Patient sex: F
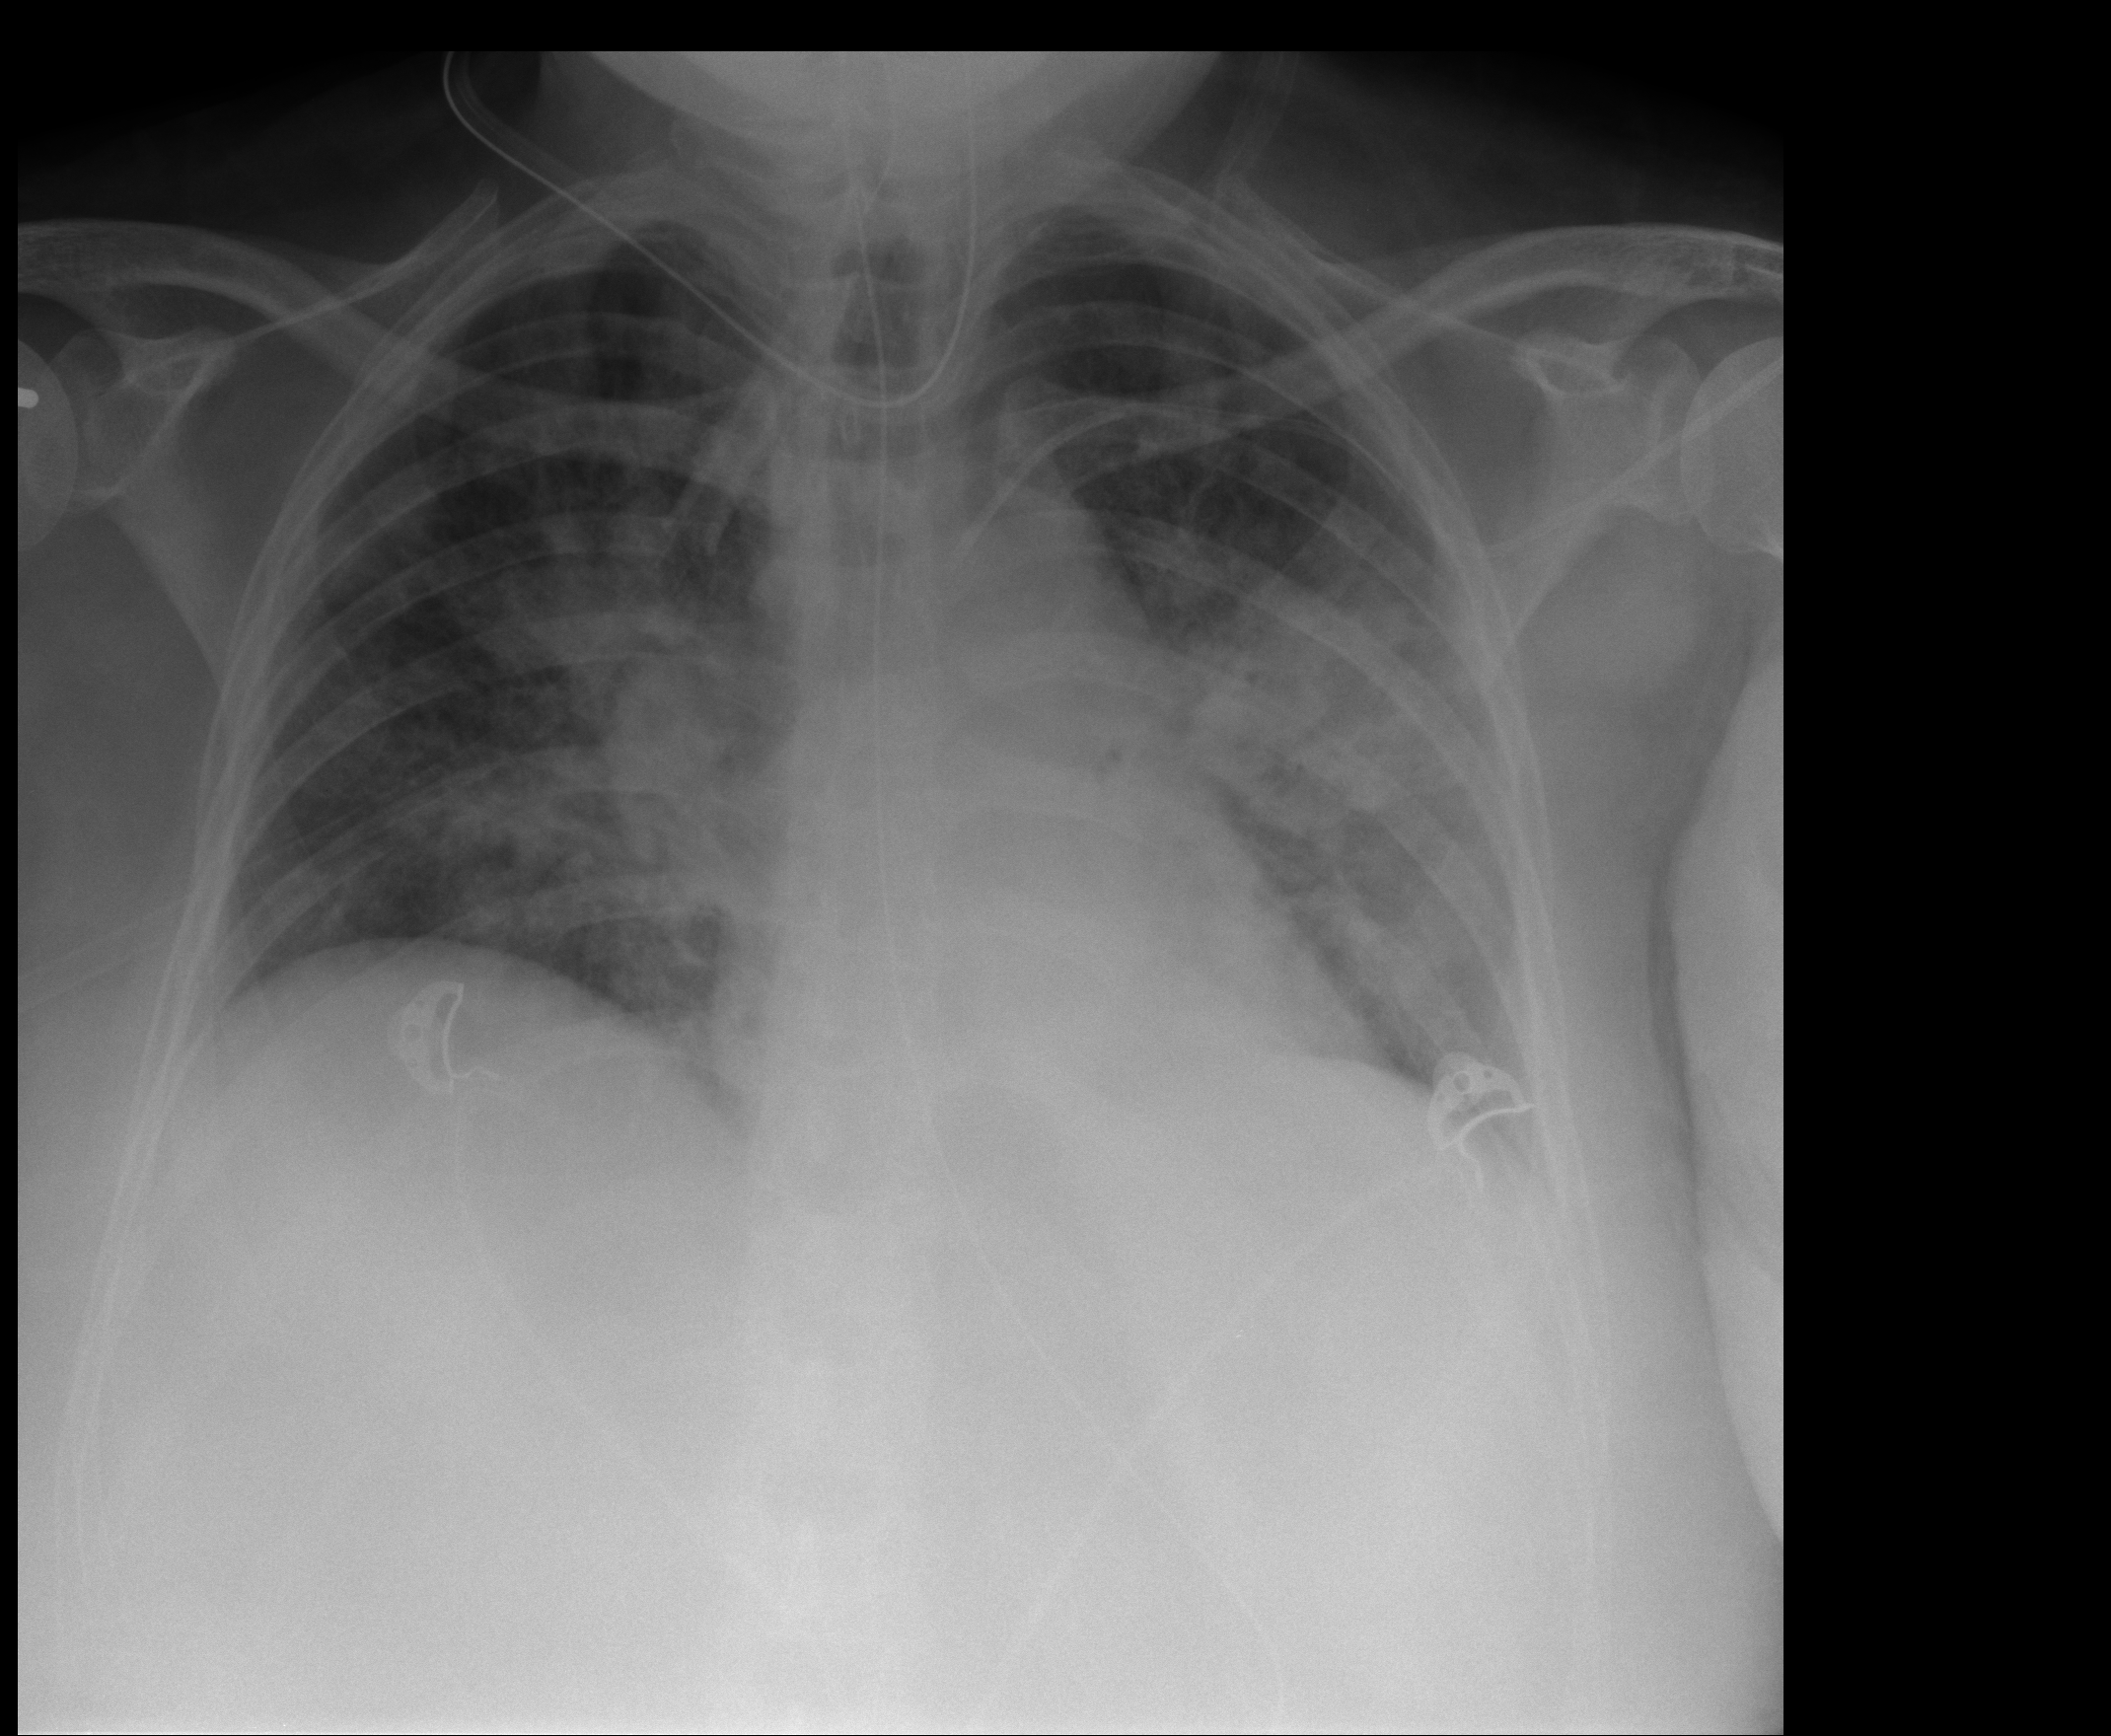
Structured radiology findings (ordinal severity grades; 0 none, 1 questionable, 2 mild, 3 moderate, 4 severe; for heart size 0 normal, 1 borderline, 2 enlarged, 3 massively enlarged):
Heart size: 0
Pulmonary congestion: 2
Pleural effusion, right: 0
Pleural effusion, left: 2
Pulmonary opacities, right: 3
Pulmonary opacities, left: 4
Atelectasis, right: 2
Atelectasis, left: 2